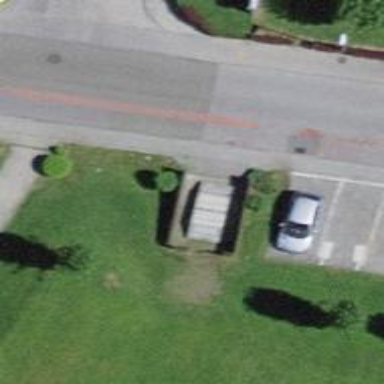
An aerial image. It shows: Bus stop with platform for public transport.